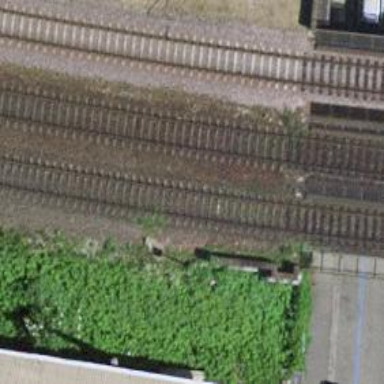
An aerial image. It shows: Railway bridge.